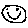
Label: smiley face